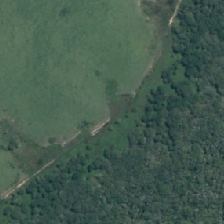
Land cover: grose_broom